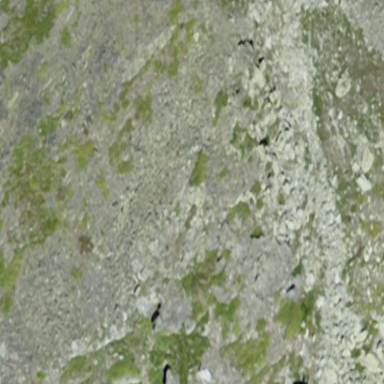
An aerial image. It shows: Landscape of bare rock.